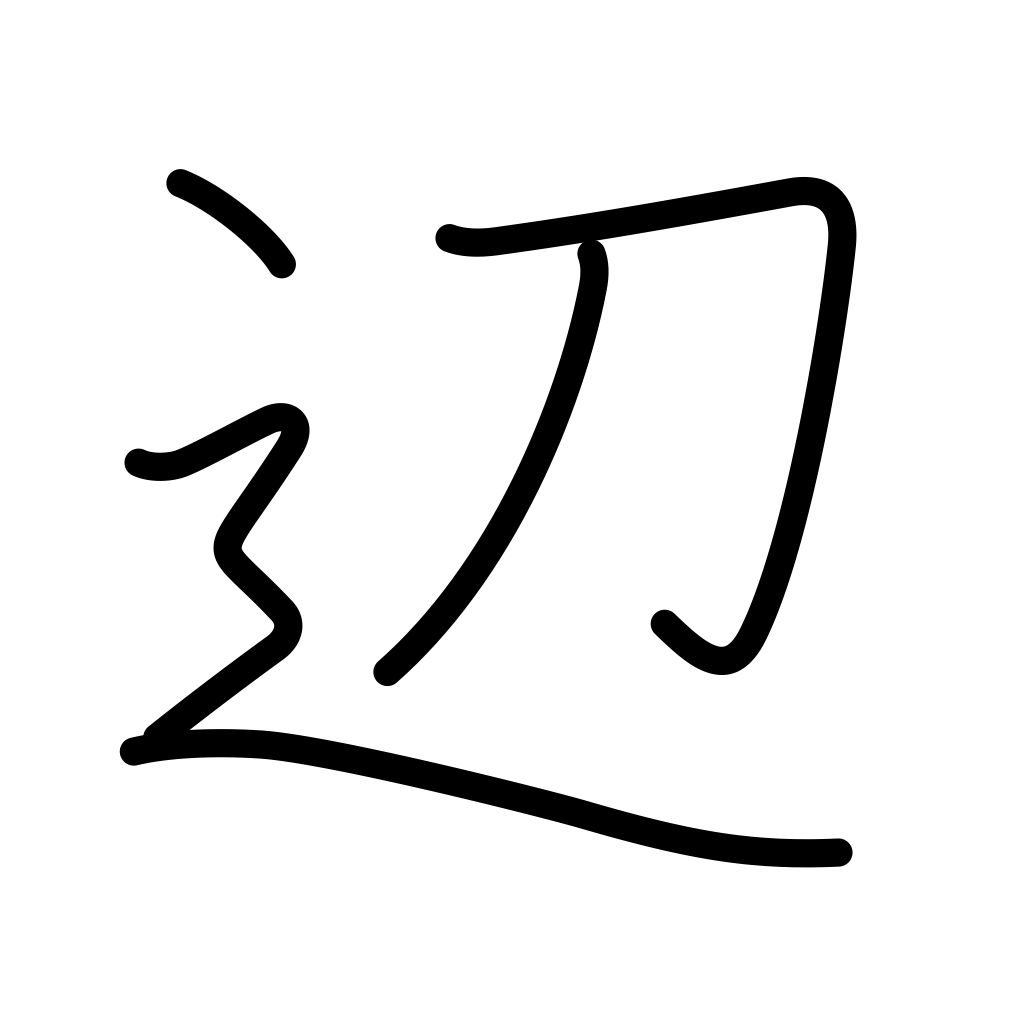
Meaning: environs, boundary, border, vicinity